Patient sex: M
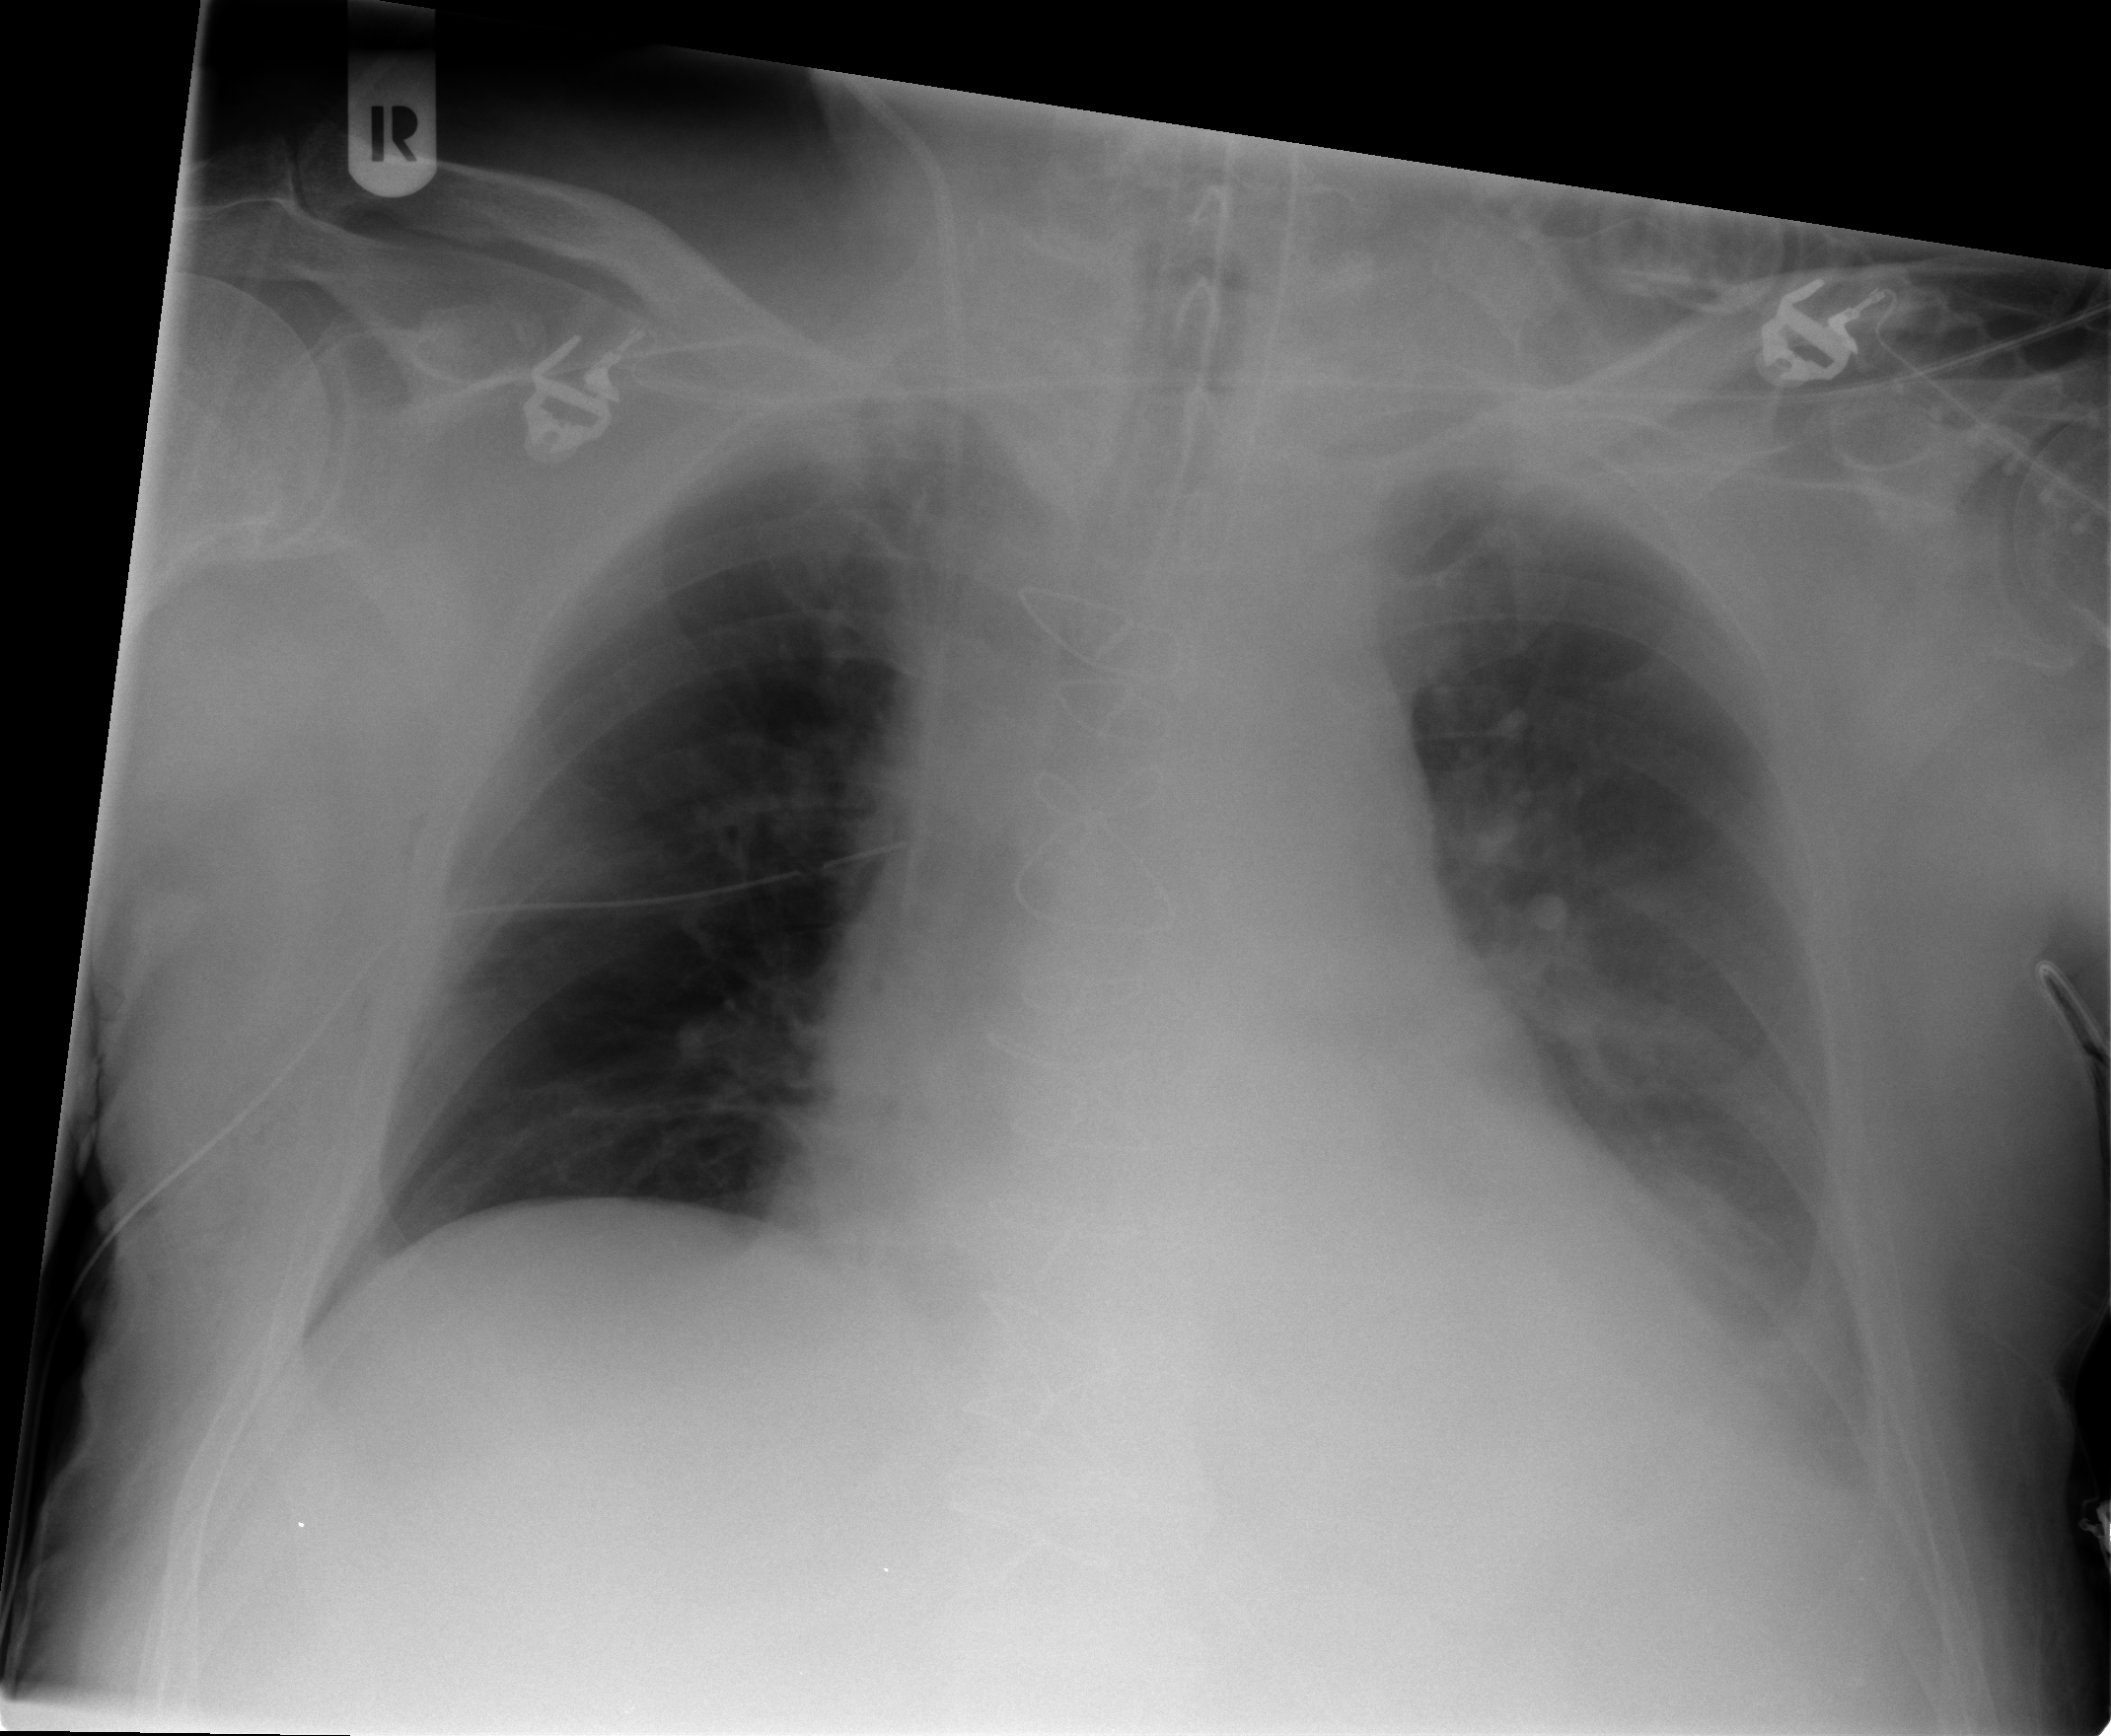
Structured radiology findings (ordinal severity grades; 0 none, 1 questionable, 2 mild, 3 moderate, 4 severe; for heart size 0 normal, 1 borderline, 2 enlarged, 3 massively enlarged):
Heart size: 2
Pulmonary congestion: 1
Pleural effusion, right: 0
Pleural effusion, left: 2
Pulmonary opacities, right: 0
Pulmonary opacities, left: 2
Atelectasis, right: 2
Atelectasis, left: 2